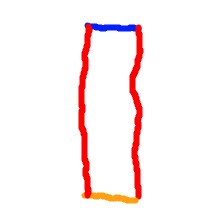
Shape: rectangle